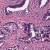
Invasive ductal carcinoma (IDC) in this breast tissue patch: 0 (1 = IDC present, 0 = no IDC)